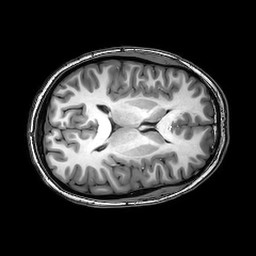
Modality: T1w
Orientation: axial
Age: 21
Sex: female
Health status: healthy
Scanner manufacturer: philips
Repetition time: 0.008155 s
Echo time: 0.00373 s